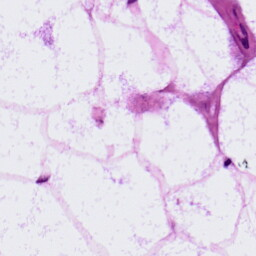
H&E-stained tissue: LymphNode